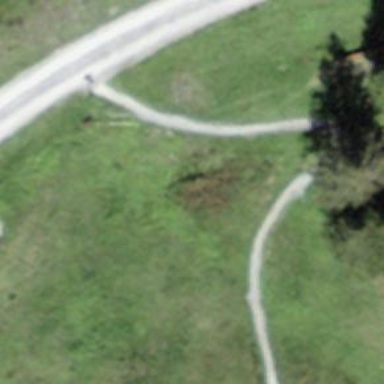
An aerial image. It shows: Path.